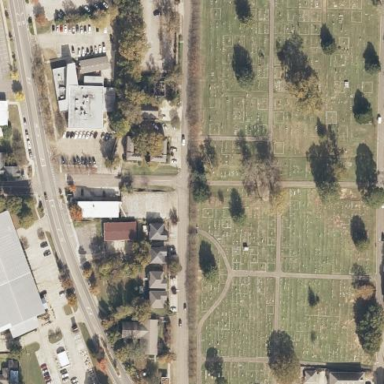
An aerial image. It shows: Cemetery.